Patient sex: M
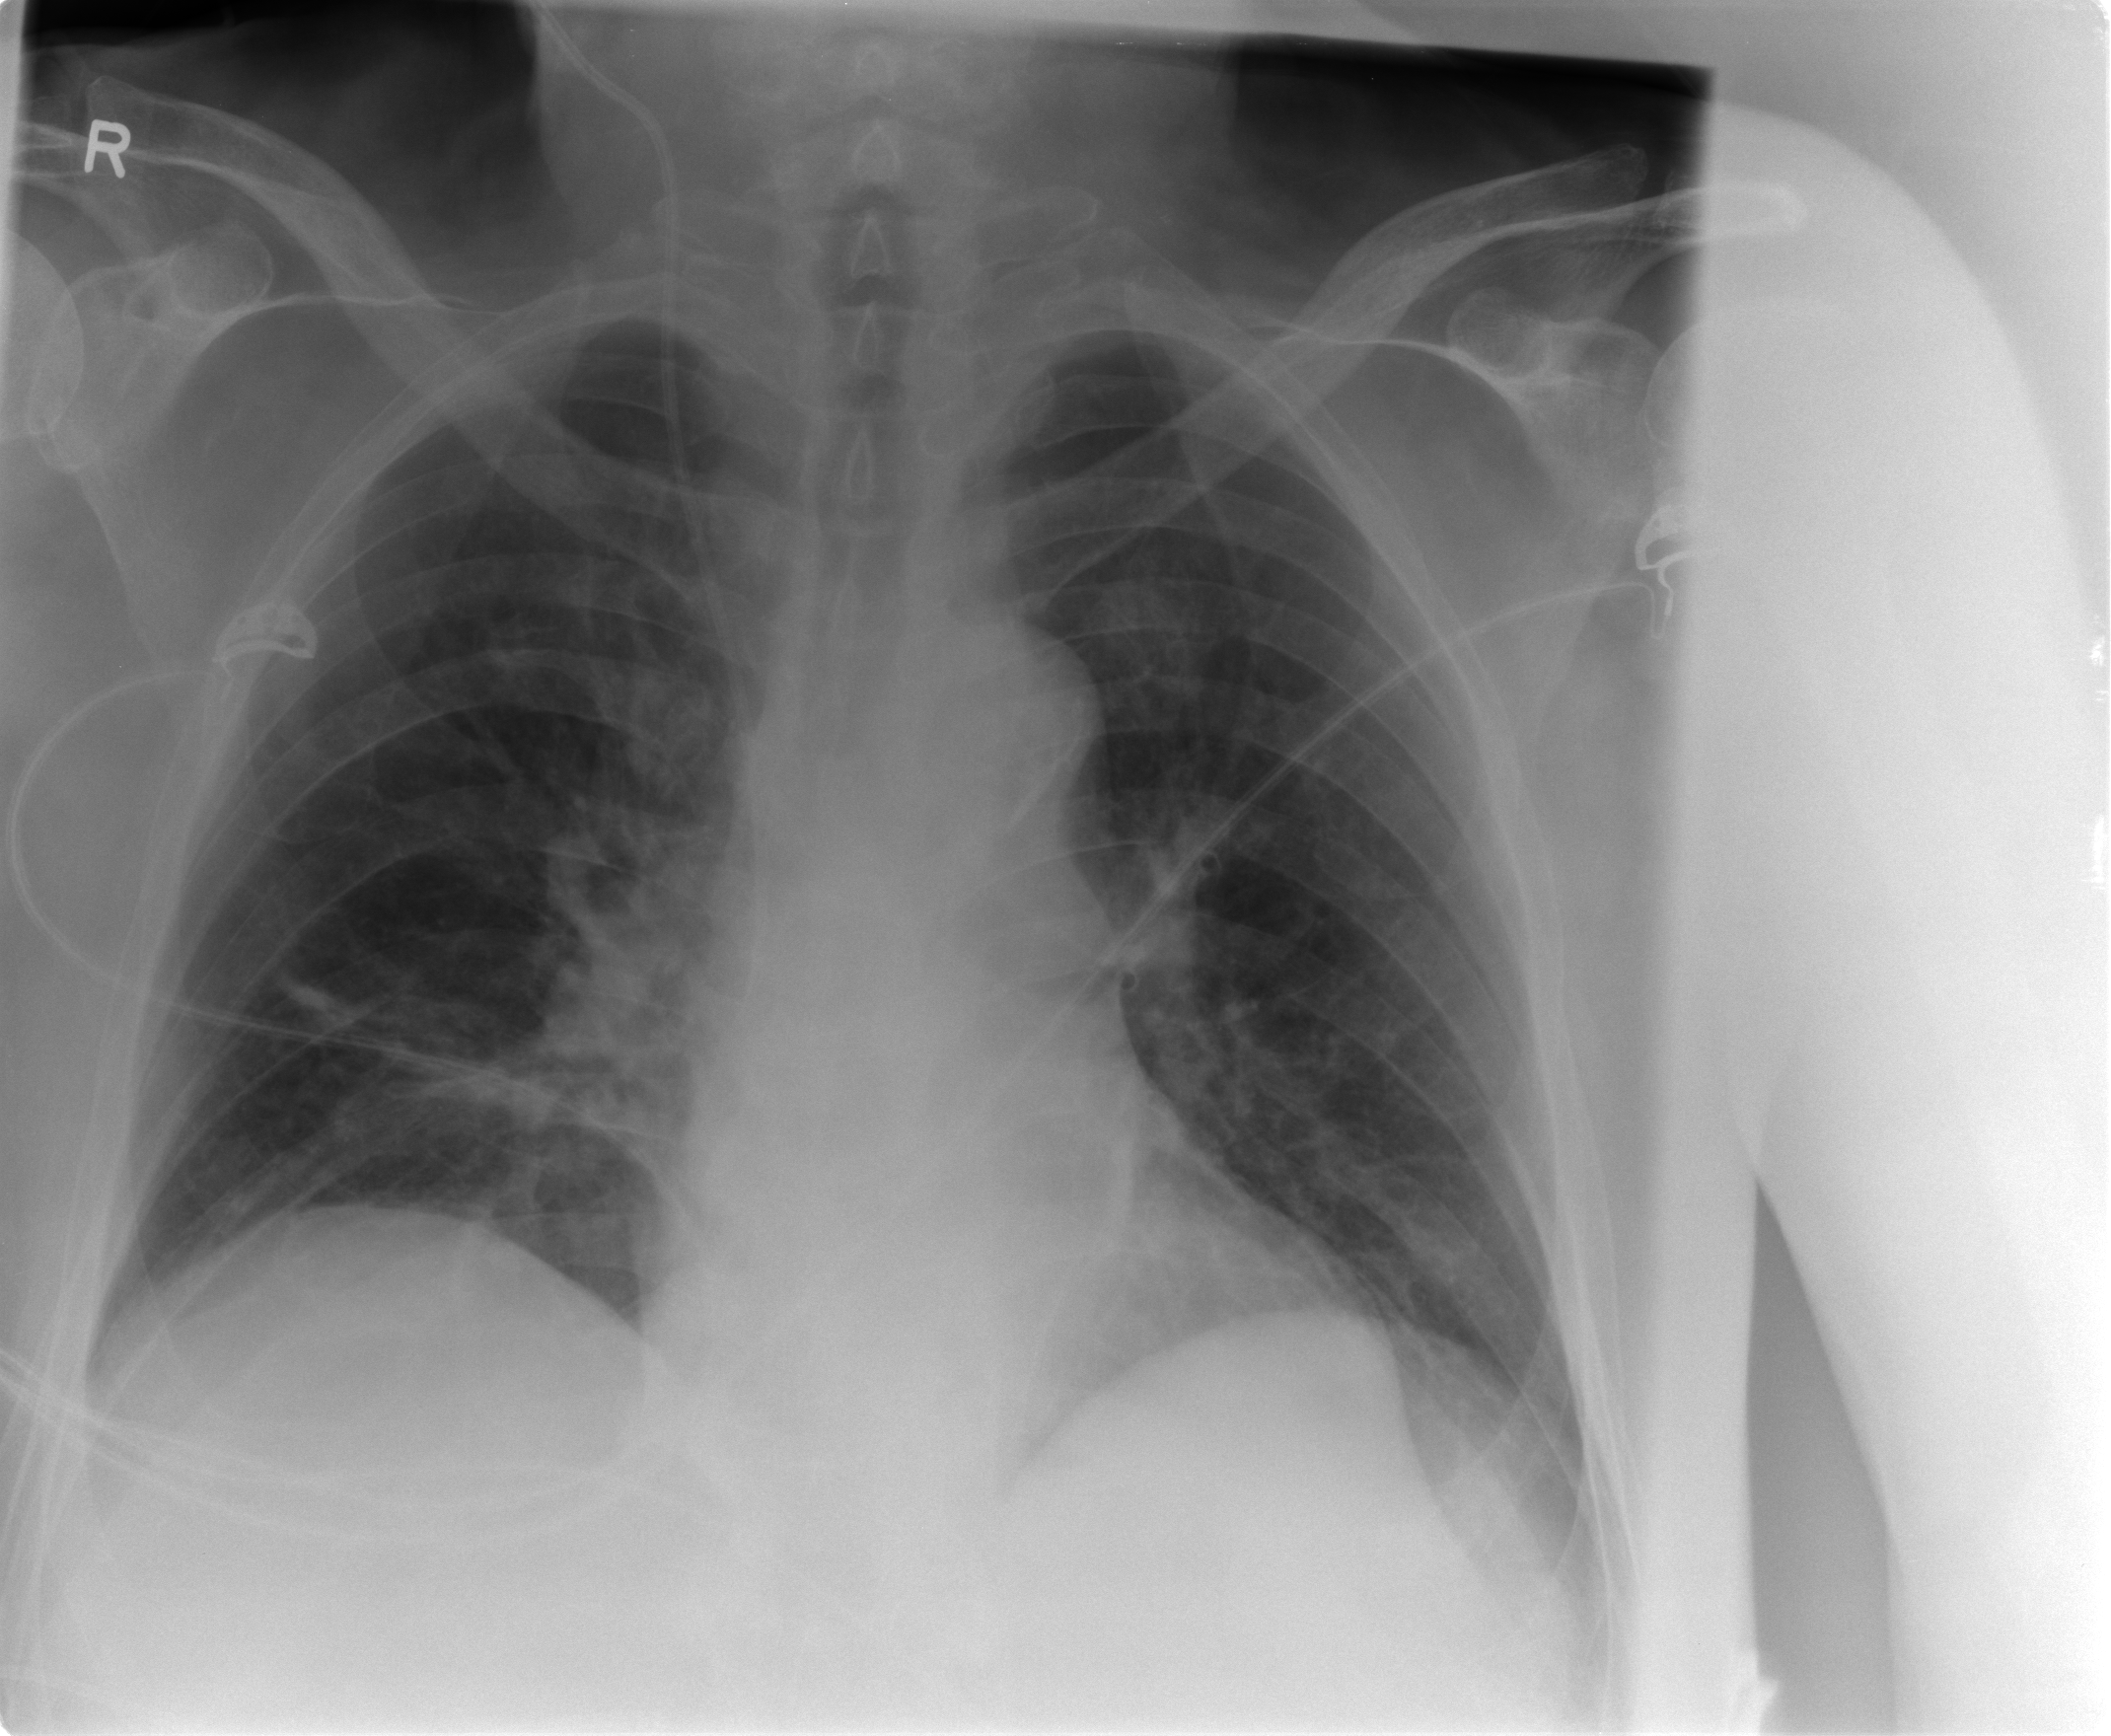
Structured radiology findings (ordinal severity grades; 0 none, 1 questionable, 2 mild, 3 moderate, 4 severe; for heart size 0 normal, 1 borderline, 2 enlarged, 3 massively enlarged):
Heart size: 2
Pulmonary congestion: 2
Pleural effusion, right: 0
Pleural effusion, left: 0
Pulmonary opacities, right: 1
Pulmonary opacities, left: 0
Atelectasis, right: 2
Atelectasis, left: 0